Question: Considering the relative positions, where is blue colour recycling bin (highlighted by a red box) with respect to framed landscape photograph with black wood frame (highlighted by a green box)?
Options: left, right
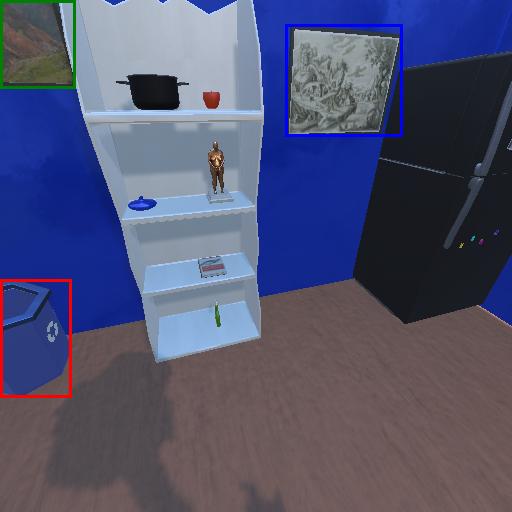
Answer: left